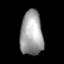
Tissue: lung
Cell type: Epithelial cells
Senescence score: 0.2231
Nuclear area (px): 978
Mean DAPI intensity: 161.088